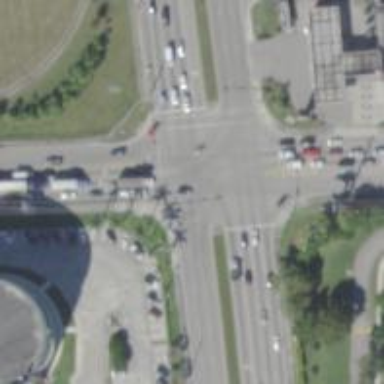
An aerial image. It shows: Uncontrolled road crossing with markings in the form of lines.